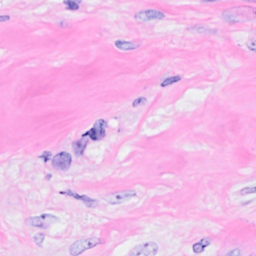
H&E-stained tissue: Breast